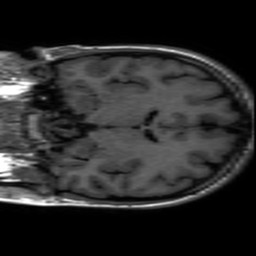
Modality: inplaneT1
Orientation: coronal
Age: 18
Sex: female
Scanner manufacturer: ge
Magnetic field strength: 3 T
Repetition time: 2.297 s
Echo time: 0.02273 s